Question: Hi i am trying to upload my Android app in the private channel of the Google Play store, this will be first app for our organization. We didn't upload any apps yet but we are trying to upload our first app in private Channel. I didn't find how to get start with Google play private channel. I go through this <URL> but am a bit confuse about what the first step is. Can anybody tell me how to get started?
My first step is through this screen. So where is "Click More controls > Other Google Services, click filter to open the filter pane, and deselect the Show top featured services checkbox"..
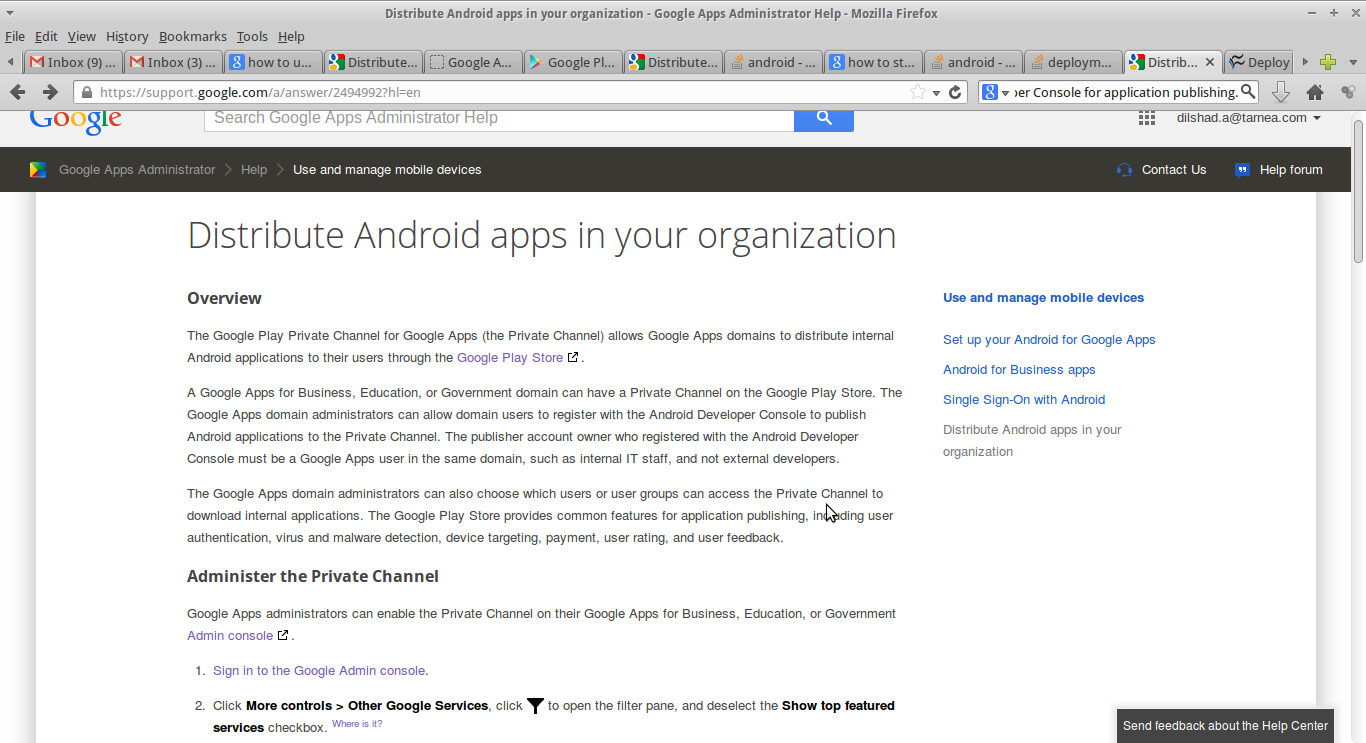
Answer: Maybe it's too late, but I just did it for the first time now, and I can guide you :)
I aggree with you : Google support is a bit confusing.
First of all, from the main dashboard, go to , then . Then, at the top right of the screen, click the second button (a kind of filter icon), between "+" and "?", and uncheck in the left panel that appears "Show top featured services".
Then, on the same screen, scroll and make sure and are activated.
Once done, go back to the main dashboard, and then go to . On the next screen click on the left panel.
There, click and check if you want your users are just able to download app, or the second checkbox if you want they can upload custom apps too.
You can set this property for your whole domain, or for each "organizationnal unit", as Google says.
Then, you have to create an Android dev account with one of your Google Apps account. I mean : if you had a personnal dev account (with a gmail address, or anything else, you won't be able to be a dev in your organization), so beware !
The publication process will be the same, : in the "pricing/availability" menu in the Dev console, you will have to check a tiny checkbox just after the amazing list of countries, to warn Google you want this app to be just visible for users of your GApp domain.
An other pretty cool feature that may be relevant in this usecase is Android For Work, coupled with Google Play For Work. I can help you too about it, but it's another subject :)